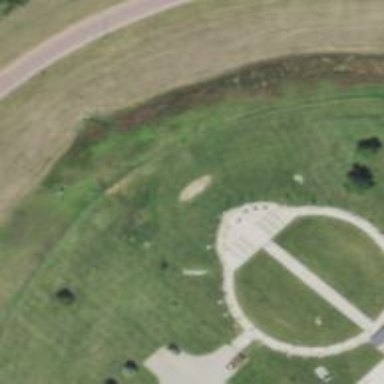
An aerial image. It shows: War memorial steeped in history.